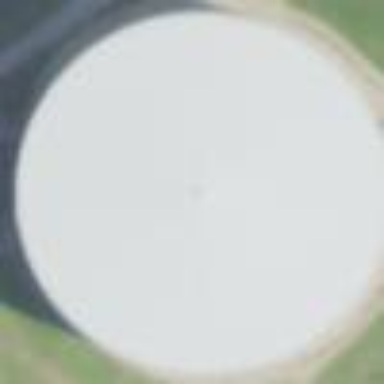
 man-made structure designed for storing gases."